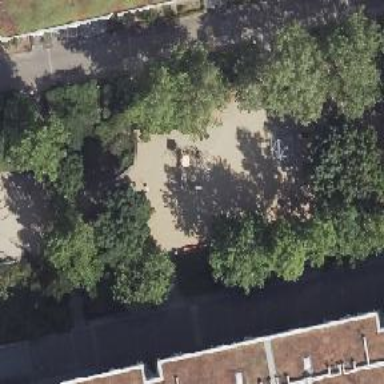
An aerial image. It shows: Playground featuring climbing pole.